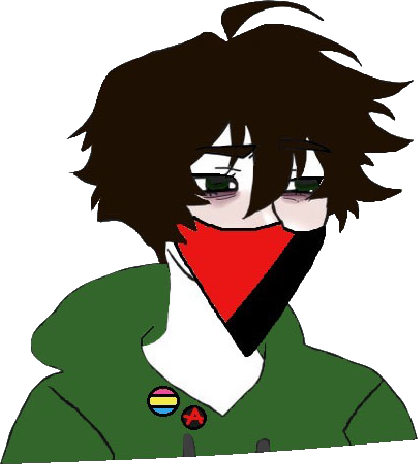
Label: 5_Twinkjak